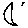
Label: moon